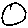
Label: moon